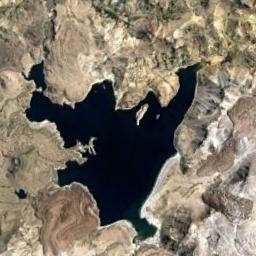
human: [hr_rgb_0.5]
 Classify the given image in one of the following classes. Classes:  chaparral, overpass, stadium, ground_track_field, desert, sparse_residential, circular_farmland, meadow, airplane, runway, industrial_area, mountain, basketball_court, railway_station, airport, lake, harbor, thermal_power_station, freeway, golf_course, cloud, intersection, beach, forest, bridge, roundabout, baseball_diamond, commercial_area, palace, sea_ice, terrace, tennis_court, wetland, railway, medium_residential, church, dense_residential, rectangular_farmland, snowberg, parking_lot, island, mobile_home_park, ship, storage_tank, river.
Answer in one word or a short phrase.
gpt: lake